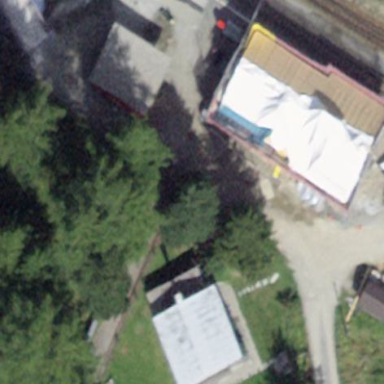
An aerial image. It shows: Train station building.